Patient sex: F
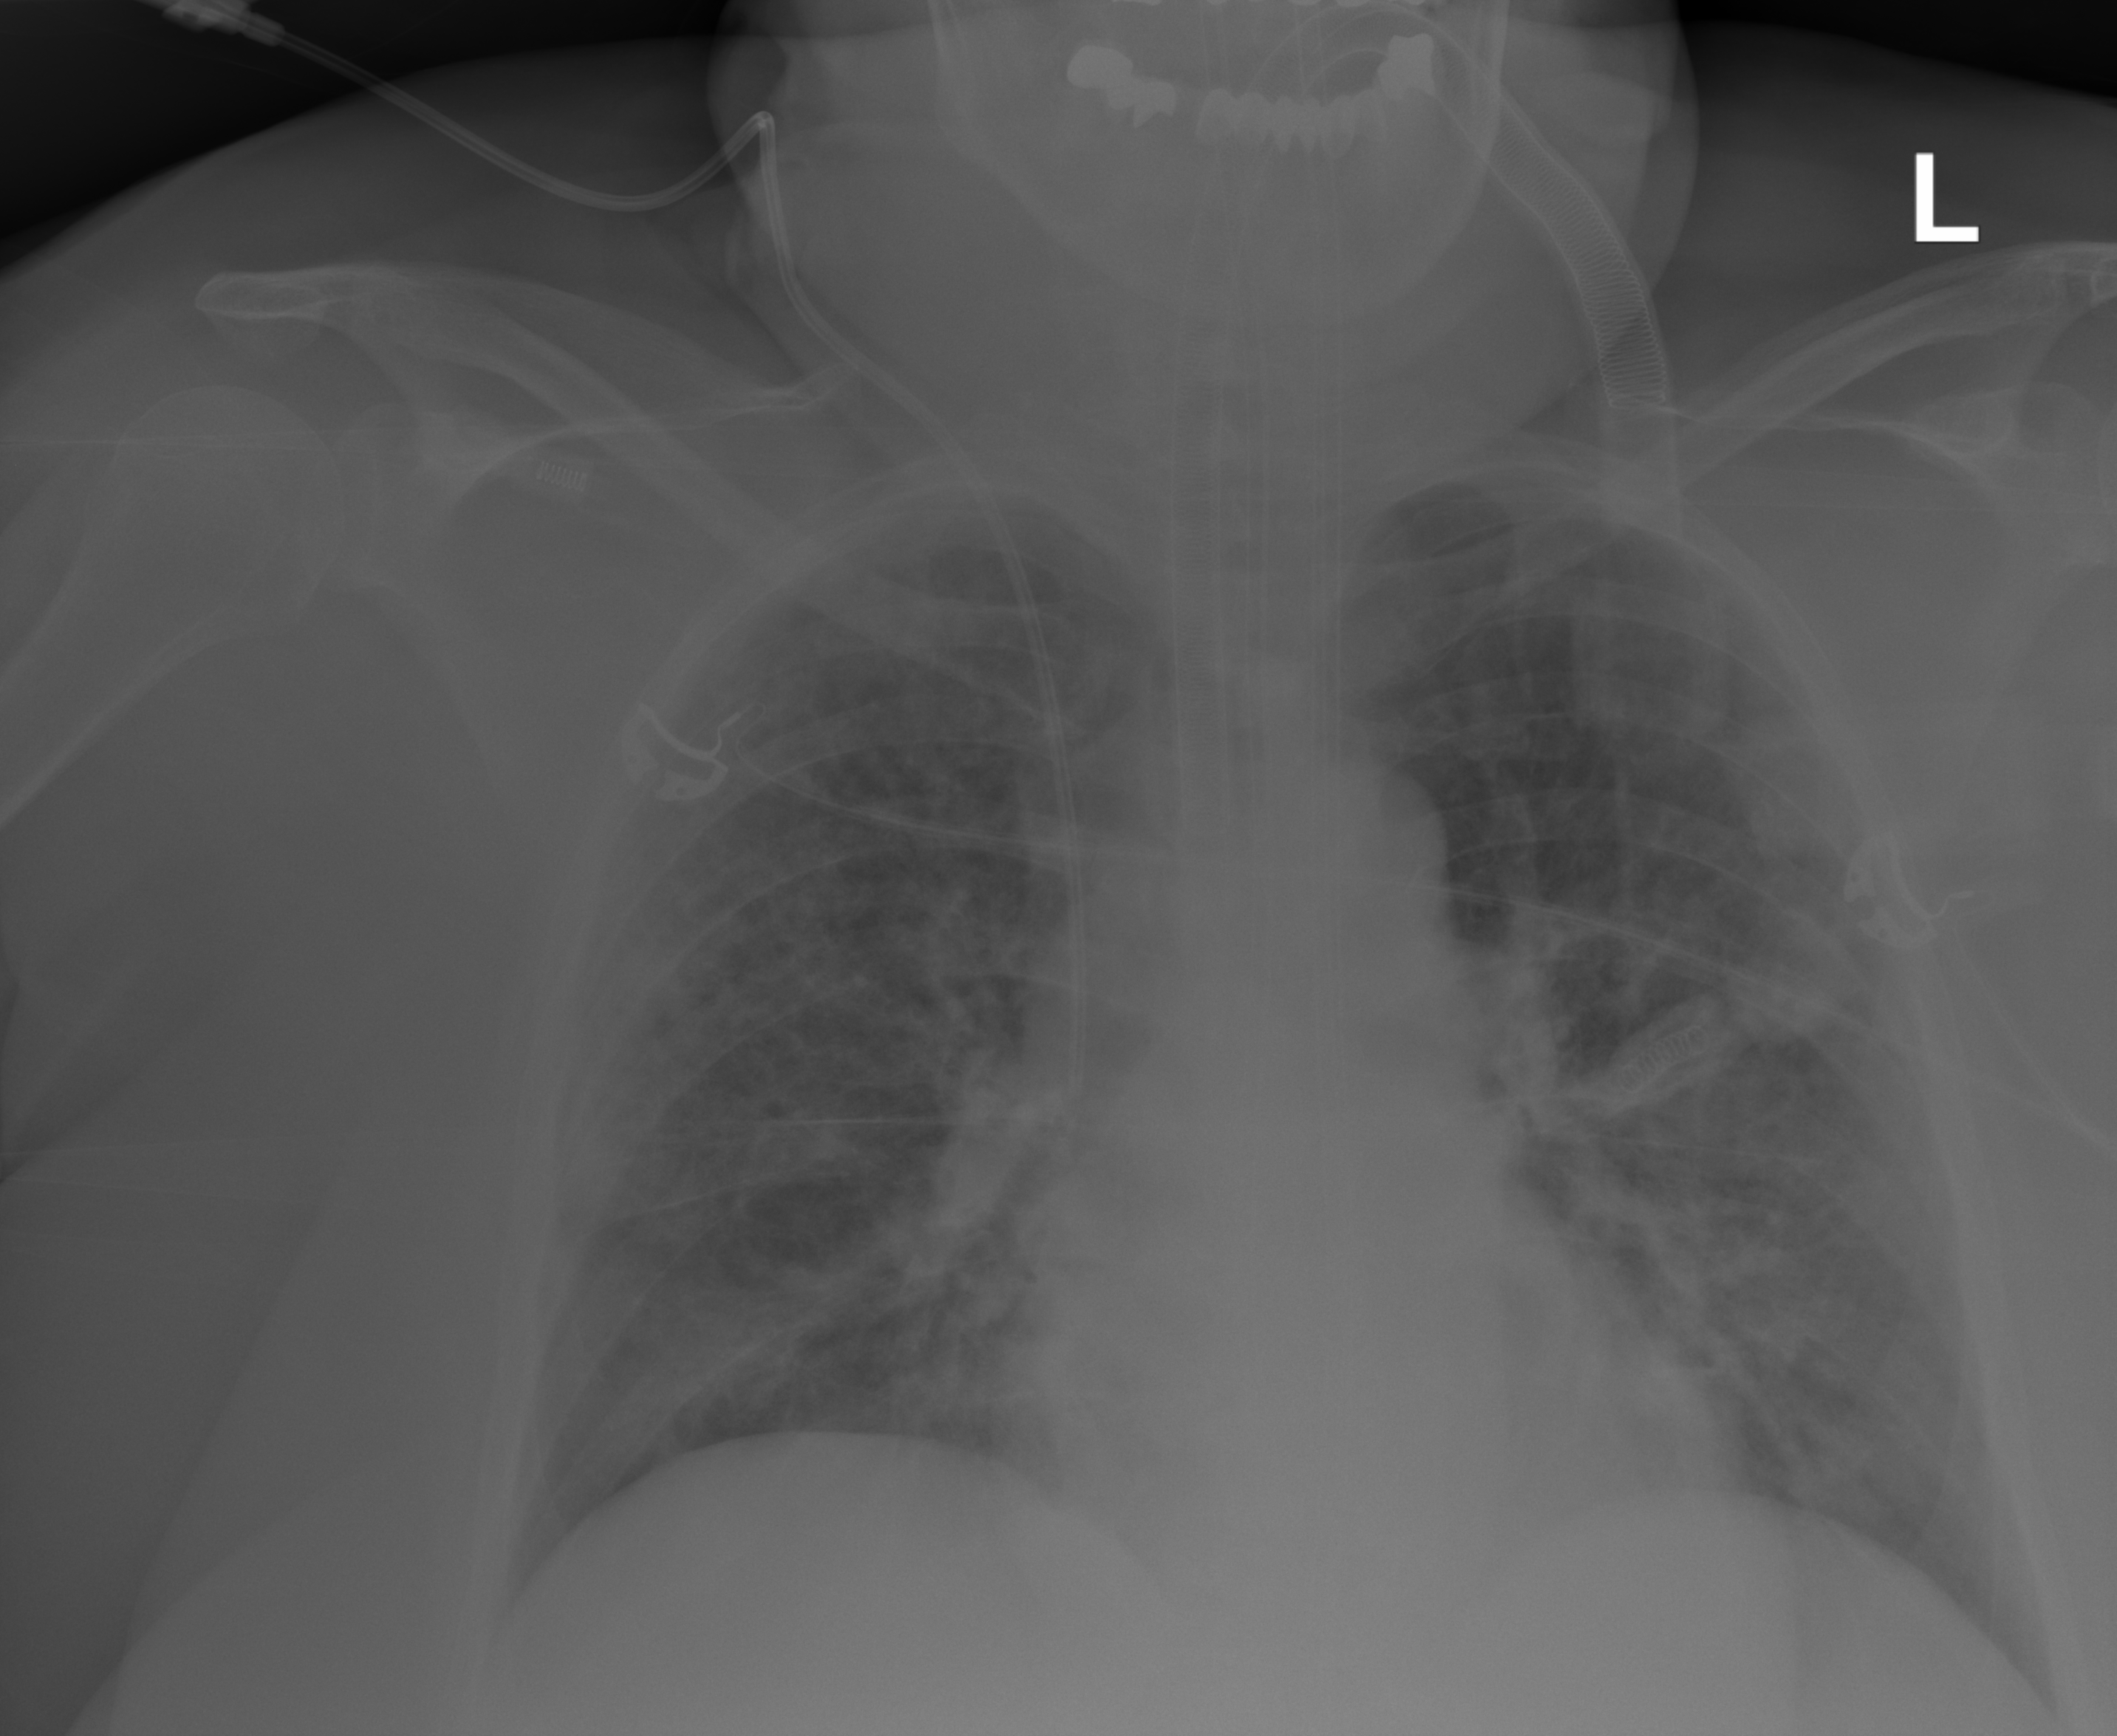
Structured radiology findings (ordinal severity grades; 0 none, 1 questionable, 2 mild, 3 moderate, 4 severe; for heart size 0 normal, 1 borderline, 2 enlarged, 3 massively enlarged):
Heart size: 0
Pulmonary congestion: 0
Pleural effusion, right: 0
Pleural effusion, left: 0
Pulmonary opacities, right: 3
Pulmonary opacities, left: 3
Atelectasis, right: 0
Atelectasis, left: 0